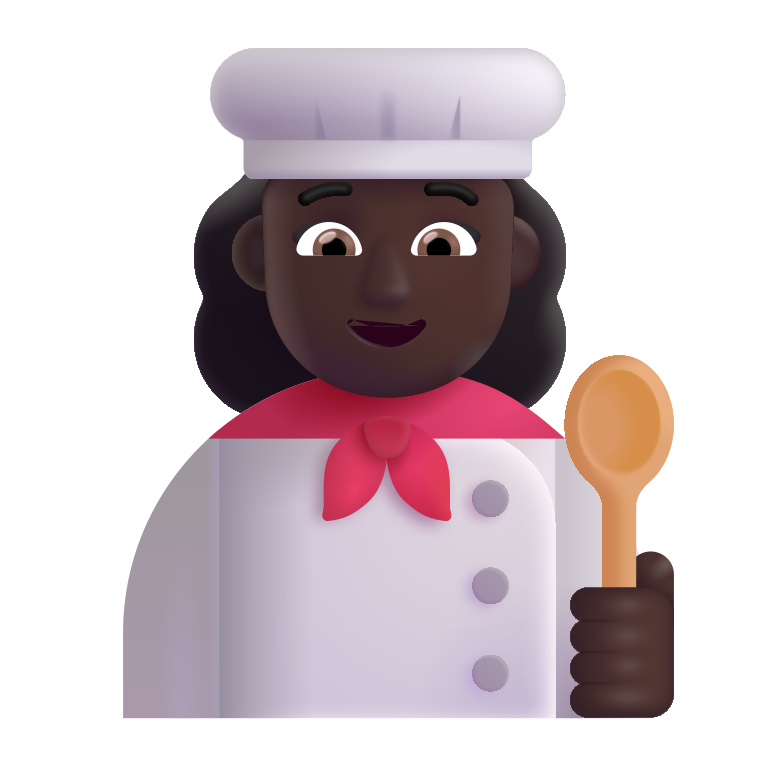
woman cook color dark